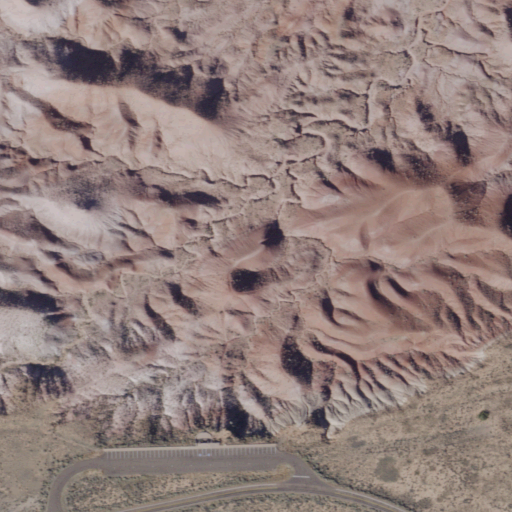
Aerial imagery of cliff(s) in Arizona named Tiponi Point containing shrub, grassland, low intensity development, medium intensity development, and open development